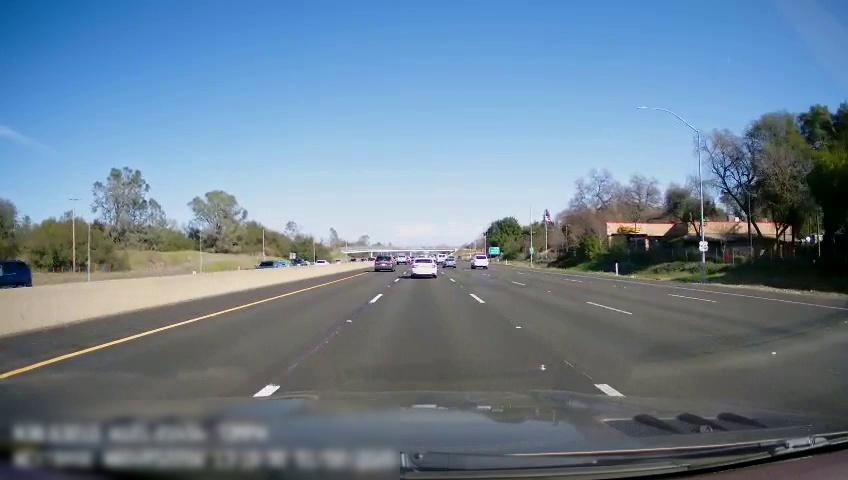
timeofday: Day
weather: Sunny
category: Drivable Space
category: Vehicles | SUV
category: Vehicles | Truck
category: Vehicles | Van
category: Vehicles | Car
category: Vehicles | SUV
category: Vehicles | Car
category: Vehicles | SUV
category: Lanes | Current Lane
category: Lanes | Current Lane
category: Lanes | Current Lane
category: Lanes | Alternate Lane
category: Lanes | Alternate Lane
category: Lanes | Alternate Lane